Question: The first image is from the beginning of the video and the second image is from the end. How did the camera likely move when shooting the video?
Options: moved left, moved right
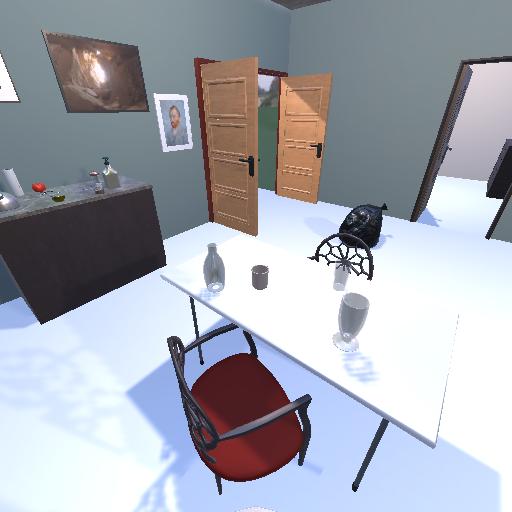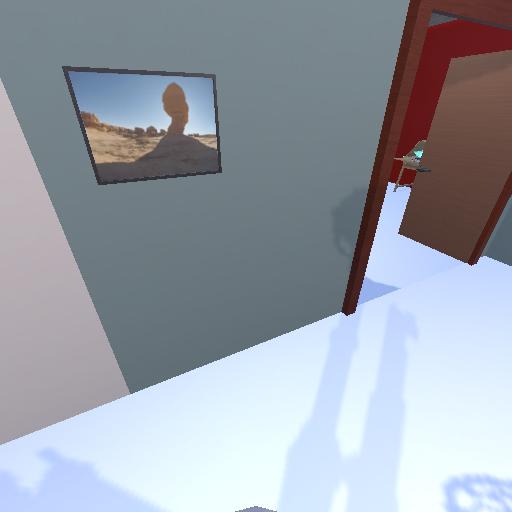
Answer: moved left